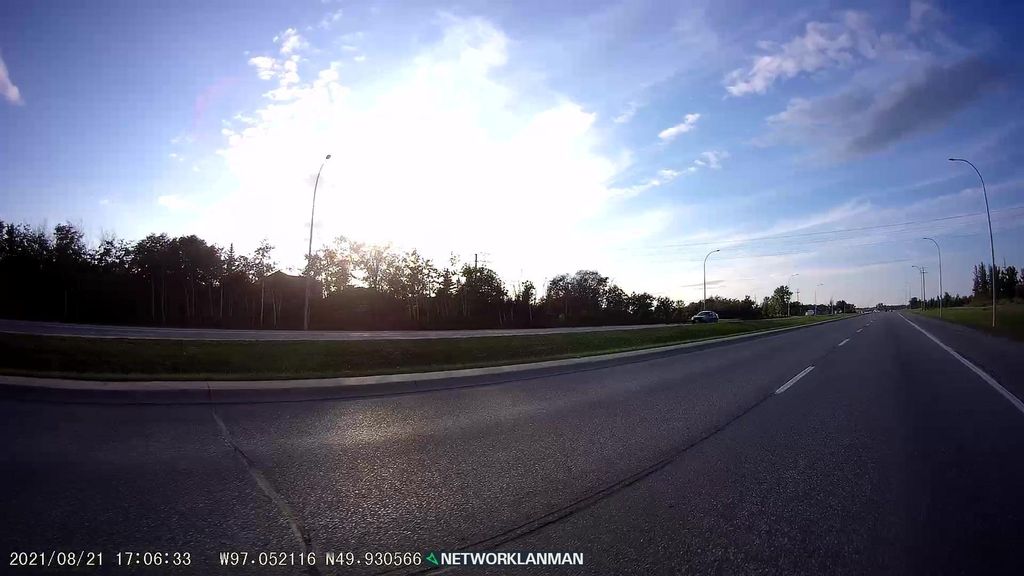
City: winnipeg